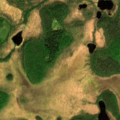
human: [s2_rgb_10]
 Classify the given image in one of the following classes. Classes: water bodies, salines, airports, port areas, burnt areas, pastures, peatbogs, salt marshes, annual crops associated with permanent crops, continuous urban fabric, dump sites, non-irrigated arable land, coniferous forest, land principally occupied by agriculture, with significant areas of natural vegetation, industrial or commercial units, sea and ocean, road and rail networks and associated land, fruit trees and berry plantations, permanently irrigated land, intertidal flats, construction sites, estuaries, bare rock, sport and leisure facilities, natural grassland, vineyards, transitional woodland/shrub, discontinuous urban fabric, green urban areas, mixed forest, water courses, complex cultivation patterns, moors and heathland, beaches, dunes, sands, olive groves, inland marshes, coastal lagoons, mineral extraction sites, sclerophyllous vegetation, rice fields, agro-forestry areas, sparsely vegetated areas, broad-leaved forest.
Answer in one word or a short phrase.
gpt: coniferous forest, mixed forest, peatbogs